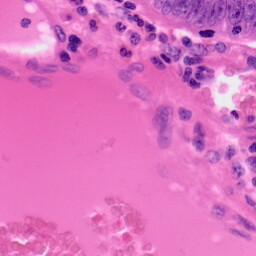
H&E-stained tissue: Colon